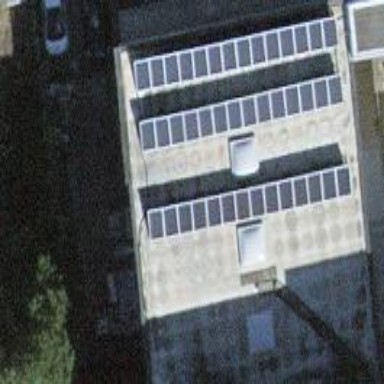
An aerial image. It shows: Building part with flat roof.